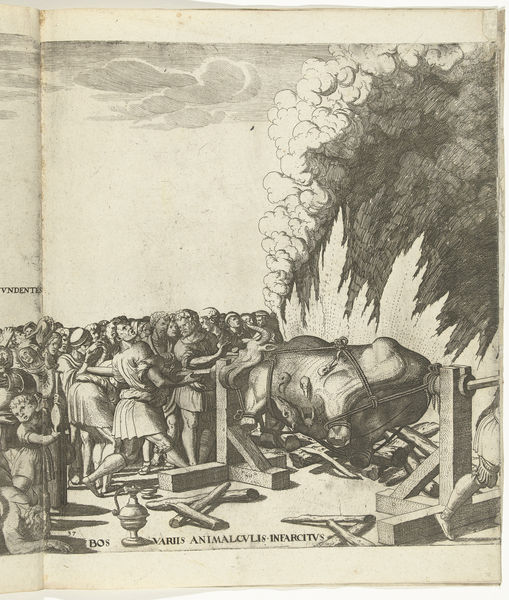
Titel: Os aan het spit, plaat 37
Künstler: Nicolaas Hogenberg
Standort: Amsterdam
Institution: Rijksmuseum
Schlagwörter: feuer, menschen, holz, zeichnung, tier, leute, menge, qualm, rauch, kind, personen, krug, papier, kuh, rind, gestell, maschine, buch, explosion, druck, menschenmenge, braten, opfer, kupferstich, ochse, stier, latein, waolken, stricke, tsich, spiess, gefesselt, vorrichtung, apparat, grill, m#nner, drehspiess